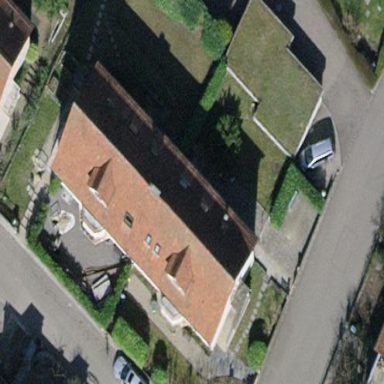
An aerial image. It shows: Building with tile roof.